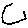
Label: hexagon